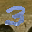
Label: 3